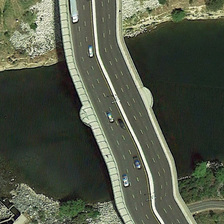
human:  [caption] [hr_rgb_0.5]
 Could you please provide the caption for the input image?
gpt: one side of the bridge is the city, the other side is a green area .

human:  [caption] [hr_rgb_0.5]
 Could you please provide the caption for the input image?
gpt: some cars are on a bridge over a river with several green trees sparsely in two sides .

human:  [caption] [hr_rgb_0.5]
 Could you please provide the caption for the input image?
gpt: some cars are on a bridge over a river with several green trees sparsely in two sides .

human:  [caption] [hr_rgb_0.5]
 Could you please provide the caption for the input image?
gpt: a bridge connects the two sides of the river .

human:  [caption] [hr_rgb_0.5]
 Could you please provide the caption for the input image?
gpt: a bridge connects the two sides of the river .